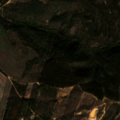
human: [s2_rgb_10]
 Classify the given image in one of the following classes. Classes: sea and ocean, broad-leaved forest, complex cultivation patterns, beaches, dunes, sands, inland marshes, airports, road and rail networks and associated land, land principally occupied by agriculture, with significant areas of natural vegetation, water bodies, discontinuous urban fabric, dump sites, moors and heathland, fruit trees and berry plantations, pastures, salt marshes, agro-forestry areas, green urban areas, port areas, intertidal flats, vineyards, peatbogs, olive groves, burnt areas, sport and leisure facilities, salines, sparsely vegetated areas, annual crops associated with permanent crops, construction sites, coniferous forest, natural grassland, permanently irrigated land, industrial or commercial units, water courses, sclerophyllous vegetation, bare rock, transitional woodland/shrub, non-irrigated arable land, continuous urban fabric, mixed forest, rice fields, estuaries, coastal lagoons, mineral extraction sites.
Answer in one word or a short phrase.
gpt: non-irrigated arable land, permanently irrigated land, pastures, broad-leaved forest, transitional woodland/shrub